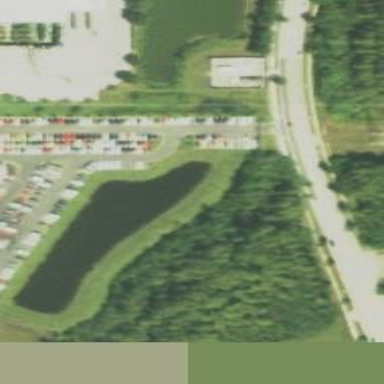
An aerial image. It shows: Peaceful pond surrounded by nature.